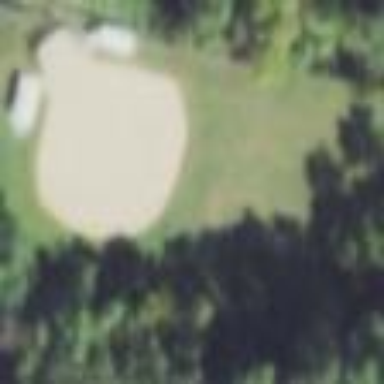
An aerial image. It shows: Baseball pitch for leisure and sports activities.